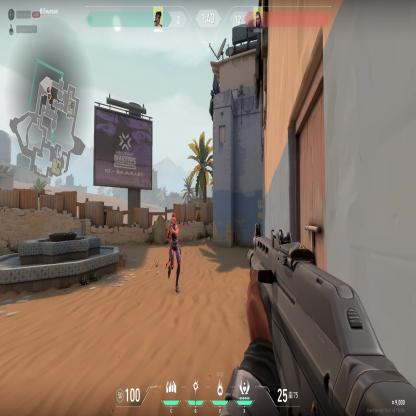
Label: enemy